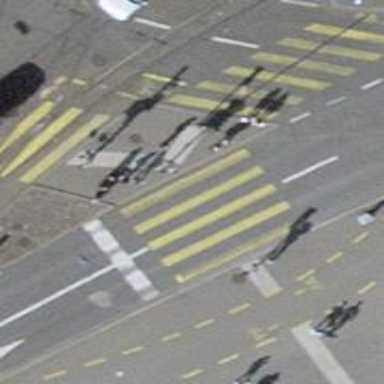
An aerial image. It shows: Road with traffic signals and zebra crossing with traffic signals.